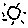
Label: sun